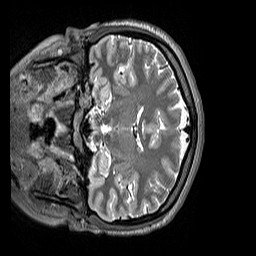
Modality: T2w
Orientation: coronal
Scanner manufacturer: siemens
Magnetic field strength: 3 T
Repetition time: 3.2 s
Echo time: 0.406 s